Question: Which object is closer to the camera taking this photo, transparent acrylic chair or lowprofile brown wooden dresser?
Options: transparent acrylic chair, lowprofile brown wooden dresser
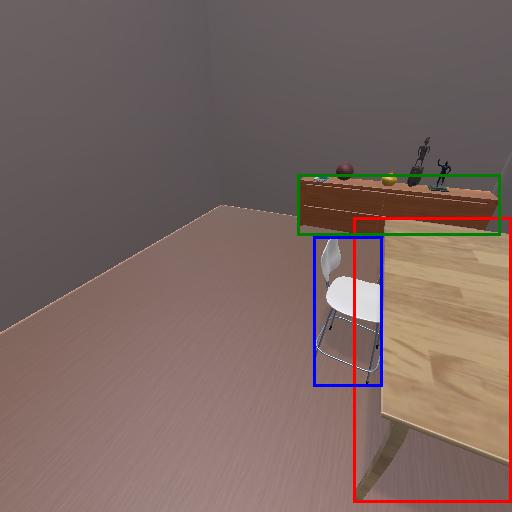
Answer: transparent acrylic chair